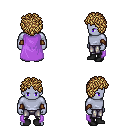
a pixel art fantasy rpg character, male body template, dark elf, purple skin, lavender cape, metal pants, blonde curly afro hairstyle, leather bracers, black shoes, four views (front, back, left, right), 2x2 character sprite sheet, small pixel art, hard edges, no anti-aliasing